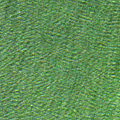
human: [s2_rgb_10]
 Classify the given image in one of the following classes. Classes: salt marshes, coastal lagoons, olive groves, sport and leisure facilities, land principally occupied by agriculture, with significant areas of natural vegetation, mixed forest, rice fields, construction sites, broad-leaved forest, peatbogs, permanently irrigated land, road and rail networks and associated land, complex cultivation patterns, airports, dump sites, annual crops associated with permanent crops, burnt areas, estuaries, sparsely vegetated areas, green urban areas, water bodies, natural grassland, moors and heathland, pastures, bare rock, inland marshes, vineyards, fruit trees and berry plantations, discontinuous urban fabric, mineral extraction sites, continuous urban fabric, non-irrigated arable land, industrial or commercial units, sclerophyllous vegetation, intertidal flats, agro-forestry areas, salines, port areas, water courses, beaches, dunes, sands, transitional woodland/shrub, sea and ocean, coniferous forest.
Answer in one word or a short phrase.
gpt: sea and ocean